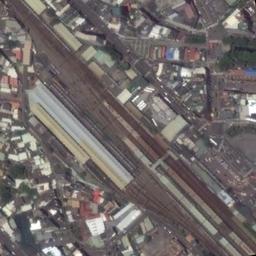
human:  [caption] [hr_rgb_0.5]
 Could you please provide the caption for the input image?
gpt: The railway station with some railways is surrounded by lots of other buildings of different colors .

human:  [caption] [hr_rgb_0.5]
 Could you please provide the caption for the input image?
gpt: There is a railway station in the crowded city .

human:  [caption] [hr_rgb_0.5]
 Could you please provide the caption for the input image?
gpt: The railway station is next to some buildings .

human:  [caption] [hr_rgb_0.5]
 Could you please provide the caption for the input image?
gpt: There are lots of buildings beside the railway station .

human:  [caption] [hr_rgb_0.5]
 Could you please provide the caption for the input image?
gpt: There are many buildings around the railway station .